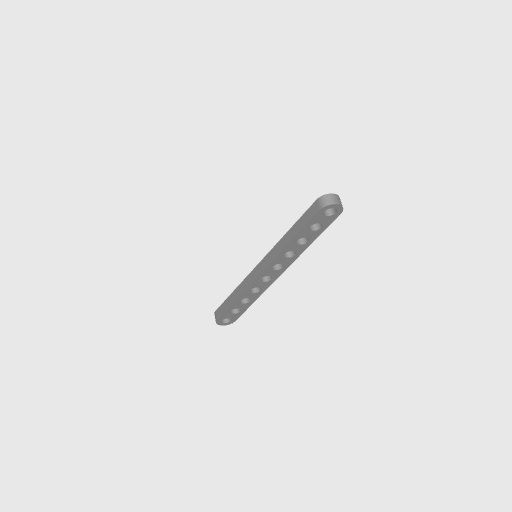
Part: FlatBeam10H